Question: I want to use Microsoft's custom file nesting option in Visual Studio to nest implementation class files with their "parent" interfaces, so in this example, I would like 'ReportRepository.cs' to appear nested under 'IReportRepository.cs' in the solution explorer. The same should be for all repositories.

I have created the '.filenesting.json' file in the root of the solution, but I have no idea how to use it and <URL>.
Does anyone know how I can achieve this in Visual Studio 2019?
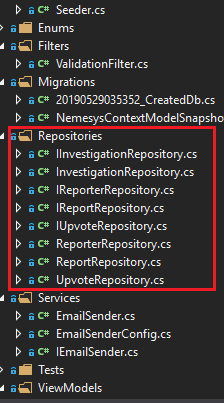
Answer: As far as I can gather it is not possible to group by prefixes. You can only group by extensions or suffixes, or entire file names.
This means you can't define a rule for this. However there are 2 options:
- -
# Defining a rule for each file
To define a rule for each file you would use the 'fileToFile' provider.
This would look like so:
'''
{
"help": "https://go.microsoft.com/fwlink/?linkid=866610",
"root": true,
"dependentFileProviders": {
"add": {
"fileToFile": {
"add": {
"IInvestigationRepository.cs": [ // Parent file
"InvestigationRepository.cs" // Nested file
],
"IReporterRepository.cs": [ // Parent file
"ReporterRepository.cs" // Nested file
]
...
}
}
}
}
}
'''
# Using a different naming scheme
Alternatively, if the first option is not to your liking, you could use a different naming scheme for your files, and let the classes keep their old names.
Then you could use the 'fileSuffixToExtension' provider like such:
'''
{
"help": "https://go.microsoft.com/fwlink/?linkid=866610",
"root": true,
"dependentFileProviders": {
"add": {
"pathSegment": {
"add": {
".DefaultImplementation.cs": [
".cs"
]
}
}
}
}
}
'''
This would map
- 'IInvestigationRepository.DefaultImplementation.cs''IInvestigationRepository.cs'- 'IReporterRepository.DefaultImplementation.cs''IReporterRepository.cs'
and so on.
This would also make the purpose of your files clearer, as just having the same name doesn't tell you what it's doing with the Interface, just that is has something to do with it.
If you don't want to use a notation with '.' and would prefer to use '-', you can do that by replacing '"pathSegment"' with '"fileSuffixToExtension"', and replacing '".DefaultImplementation.cs"' with '"-DefaultImplementation.cs"'